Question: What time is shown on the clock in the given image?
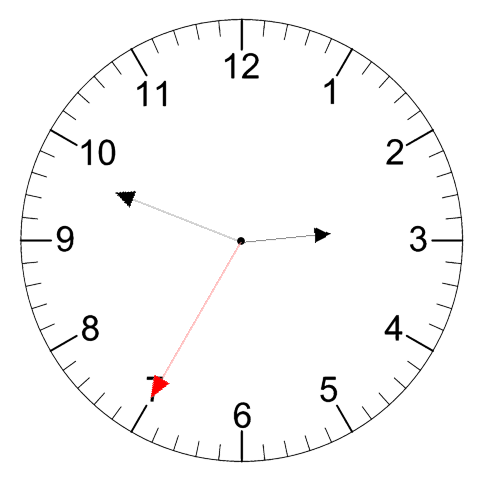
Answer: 02:48:35